五年级 · 立体几何学
（2021 秋・乳山市期末）琳琳用 8 个棱长为 2 厘米的小正方体木块拼成一个大正方体，调皮的弟弟拿走了一个小正方体（如图）。这时图形的表面积与原来相比 $\qquad$ , 体积与原来相比 （前两个括号内填 “变大”、“变小”或 “不变”）。这时图形的表面积是 $\qquad$平方厘米，体积是 $\qquad$立方厘米。

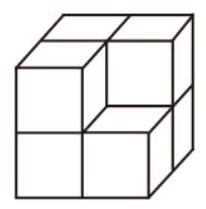
答案: 解$2 \times 2=4$ (厘米)

$4 \times 4 \times 6=96$ (平方厘米)

$4 \times 4 \times 4-2 \times 2 \times 2$

$=64-8$

$=56$ （立方厘米）

答：这时图形的表面积与原来相比不变，体积与原来相比变小（前两个括号内填 “变大”、“变小”或 “不变”）。这时图形的表面积是 96 平方厘米，体积是 56 立方厘米。

故答案为：不变；变小；96；56。